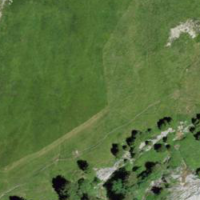
EUNIS habitat code: 48
Species observed at this site:
Platanthera bifolia